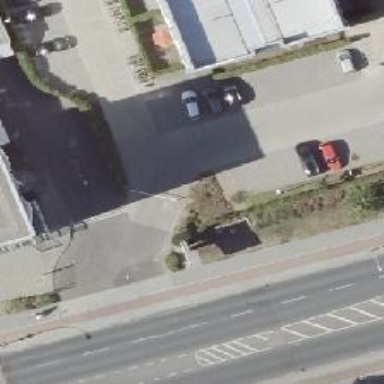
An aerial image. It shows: Parking aisle designated as service road.